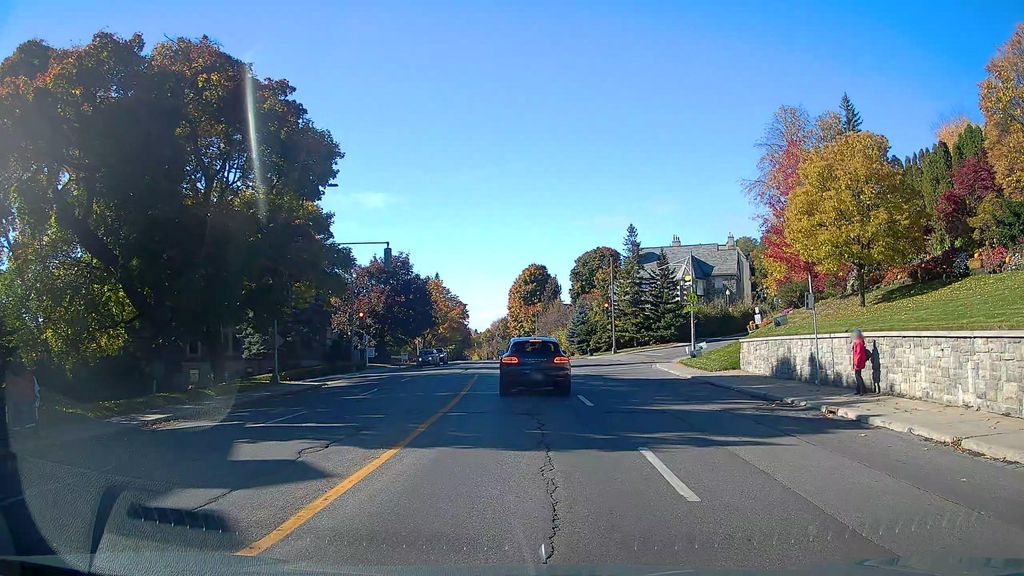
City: montreal